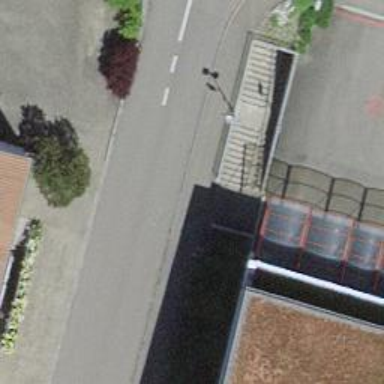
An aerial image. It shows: Footway.